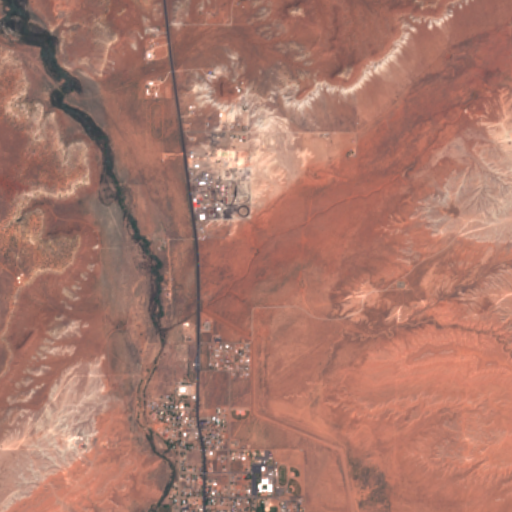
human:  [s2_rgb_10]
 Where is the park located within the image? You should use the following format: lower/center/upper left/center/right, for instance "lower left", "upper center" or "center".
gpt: The park is located in the lower center of the image.
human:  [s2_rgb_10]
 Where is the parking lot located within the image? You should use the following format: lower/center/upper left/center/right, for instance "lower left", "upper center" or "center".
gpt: The parking lot is located in the lower center of the image.
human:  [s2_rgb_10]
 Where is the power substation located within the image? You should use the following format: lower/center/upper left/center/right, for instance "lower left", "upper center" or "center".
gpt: The power substation is located in the center right of the image.
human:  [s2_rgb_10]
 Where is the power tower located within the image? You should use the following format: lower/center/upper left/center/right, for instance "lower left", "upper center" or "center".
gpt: The power tower is located in the lower right of the image.
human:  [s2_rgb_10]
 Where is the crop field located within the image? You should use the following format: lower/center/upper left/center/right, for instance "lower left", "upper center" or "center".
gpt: There is no crop field in the image.